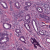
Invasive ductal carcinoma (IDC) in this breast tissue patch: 1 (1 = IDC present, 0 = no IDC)